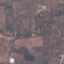
Land use / land cover: PermanentCrop